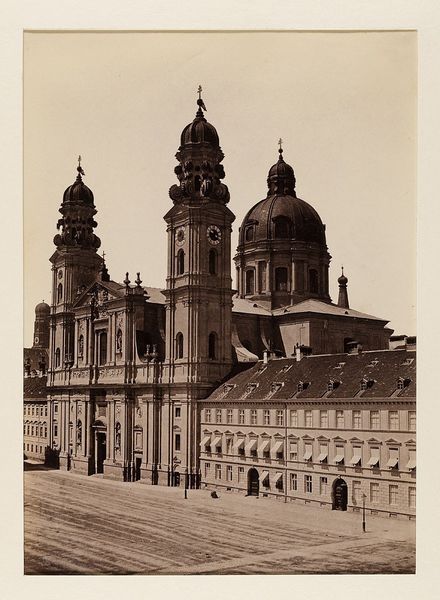
Titel: Theatinerkirche, München
Künstler: Georg Böttger
Standort: Hamburg
Institution: Museum für Kunst und Gewerbe Hamburg
Schlagwörter: stadt, architektur, kirche, fassade, ort, dorf, foto, fotografie, photographie, stadtansicht, photo, karton, theatinerkirche, architekturfotografie, aussenbau, albumin, lichtbild, historische, st, architekturphotographie, bildwerke, kajetan, angewandte und bildende kunst, hessische systematik, schwarzweißpositivverfahren, silbersalzverfahren, schwarzweißfotografie, gebäude, örtlichkeit, straße, stätte, straßen, plätze, albuminpapier